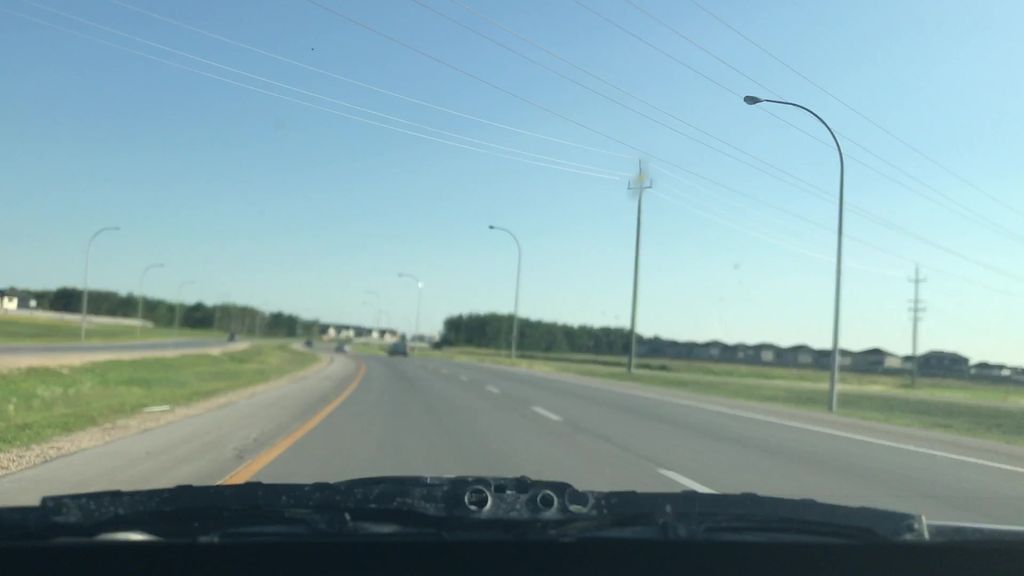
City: winnipeg